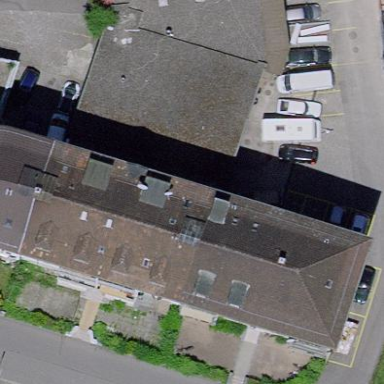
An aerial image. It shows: Apartment building with gabled roof.